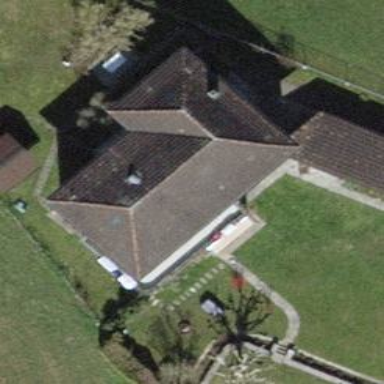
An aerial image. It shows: Detached building with hipped roof shape.